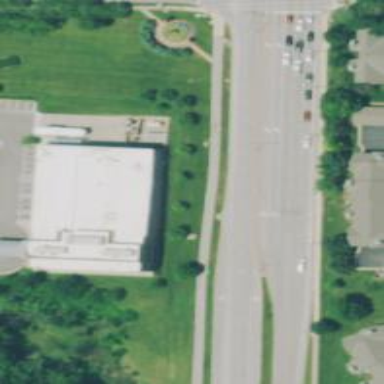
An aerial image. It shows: Road with dash markings.